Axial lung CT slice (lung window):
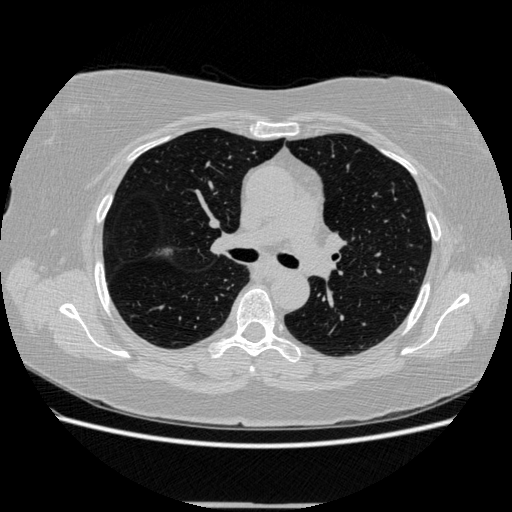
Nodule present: no